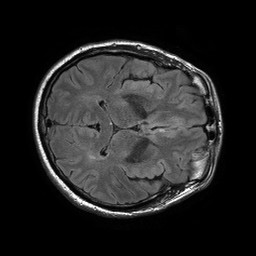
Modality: FLAIR
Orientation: axial
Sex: male
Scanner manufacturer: philips
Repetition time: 11 s
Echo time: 0.125 s